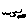
Label: bird